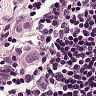
Metastatic tissue present: yes